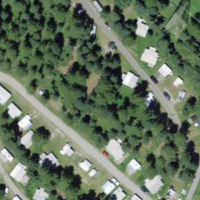
EUNIS habitat code: 53
Species observed at this site:
Pilosella officinarum